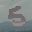
Label: 5